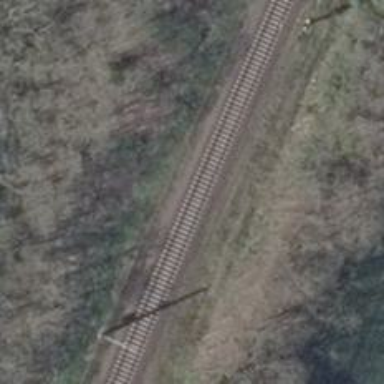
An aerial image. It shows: Railway signal.